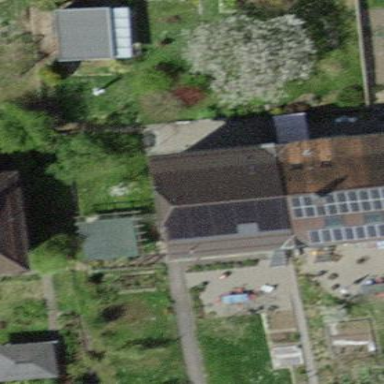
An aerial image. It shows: Semidetached house with half-hipped roof made of roof tiles.